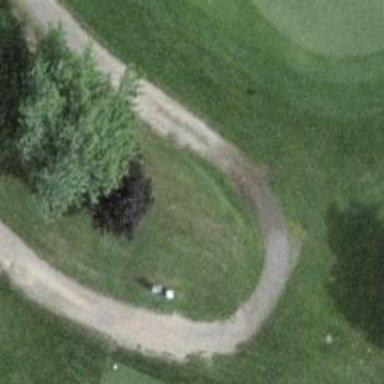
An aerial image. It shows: Designated golf cart path which is track with grade 1 quality.